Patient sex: M
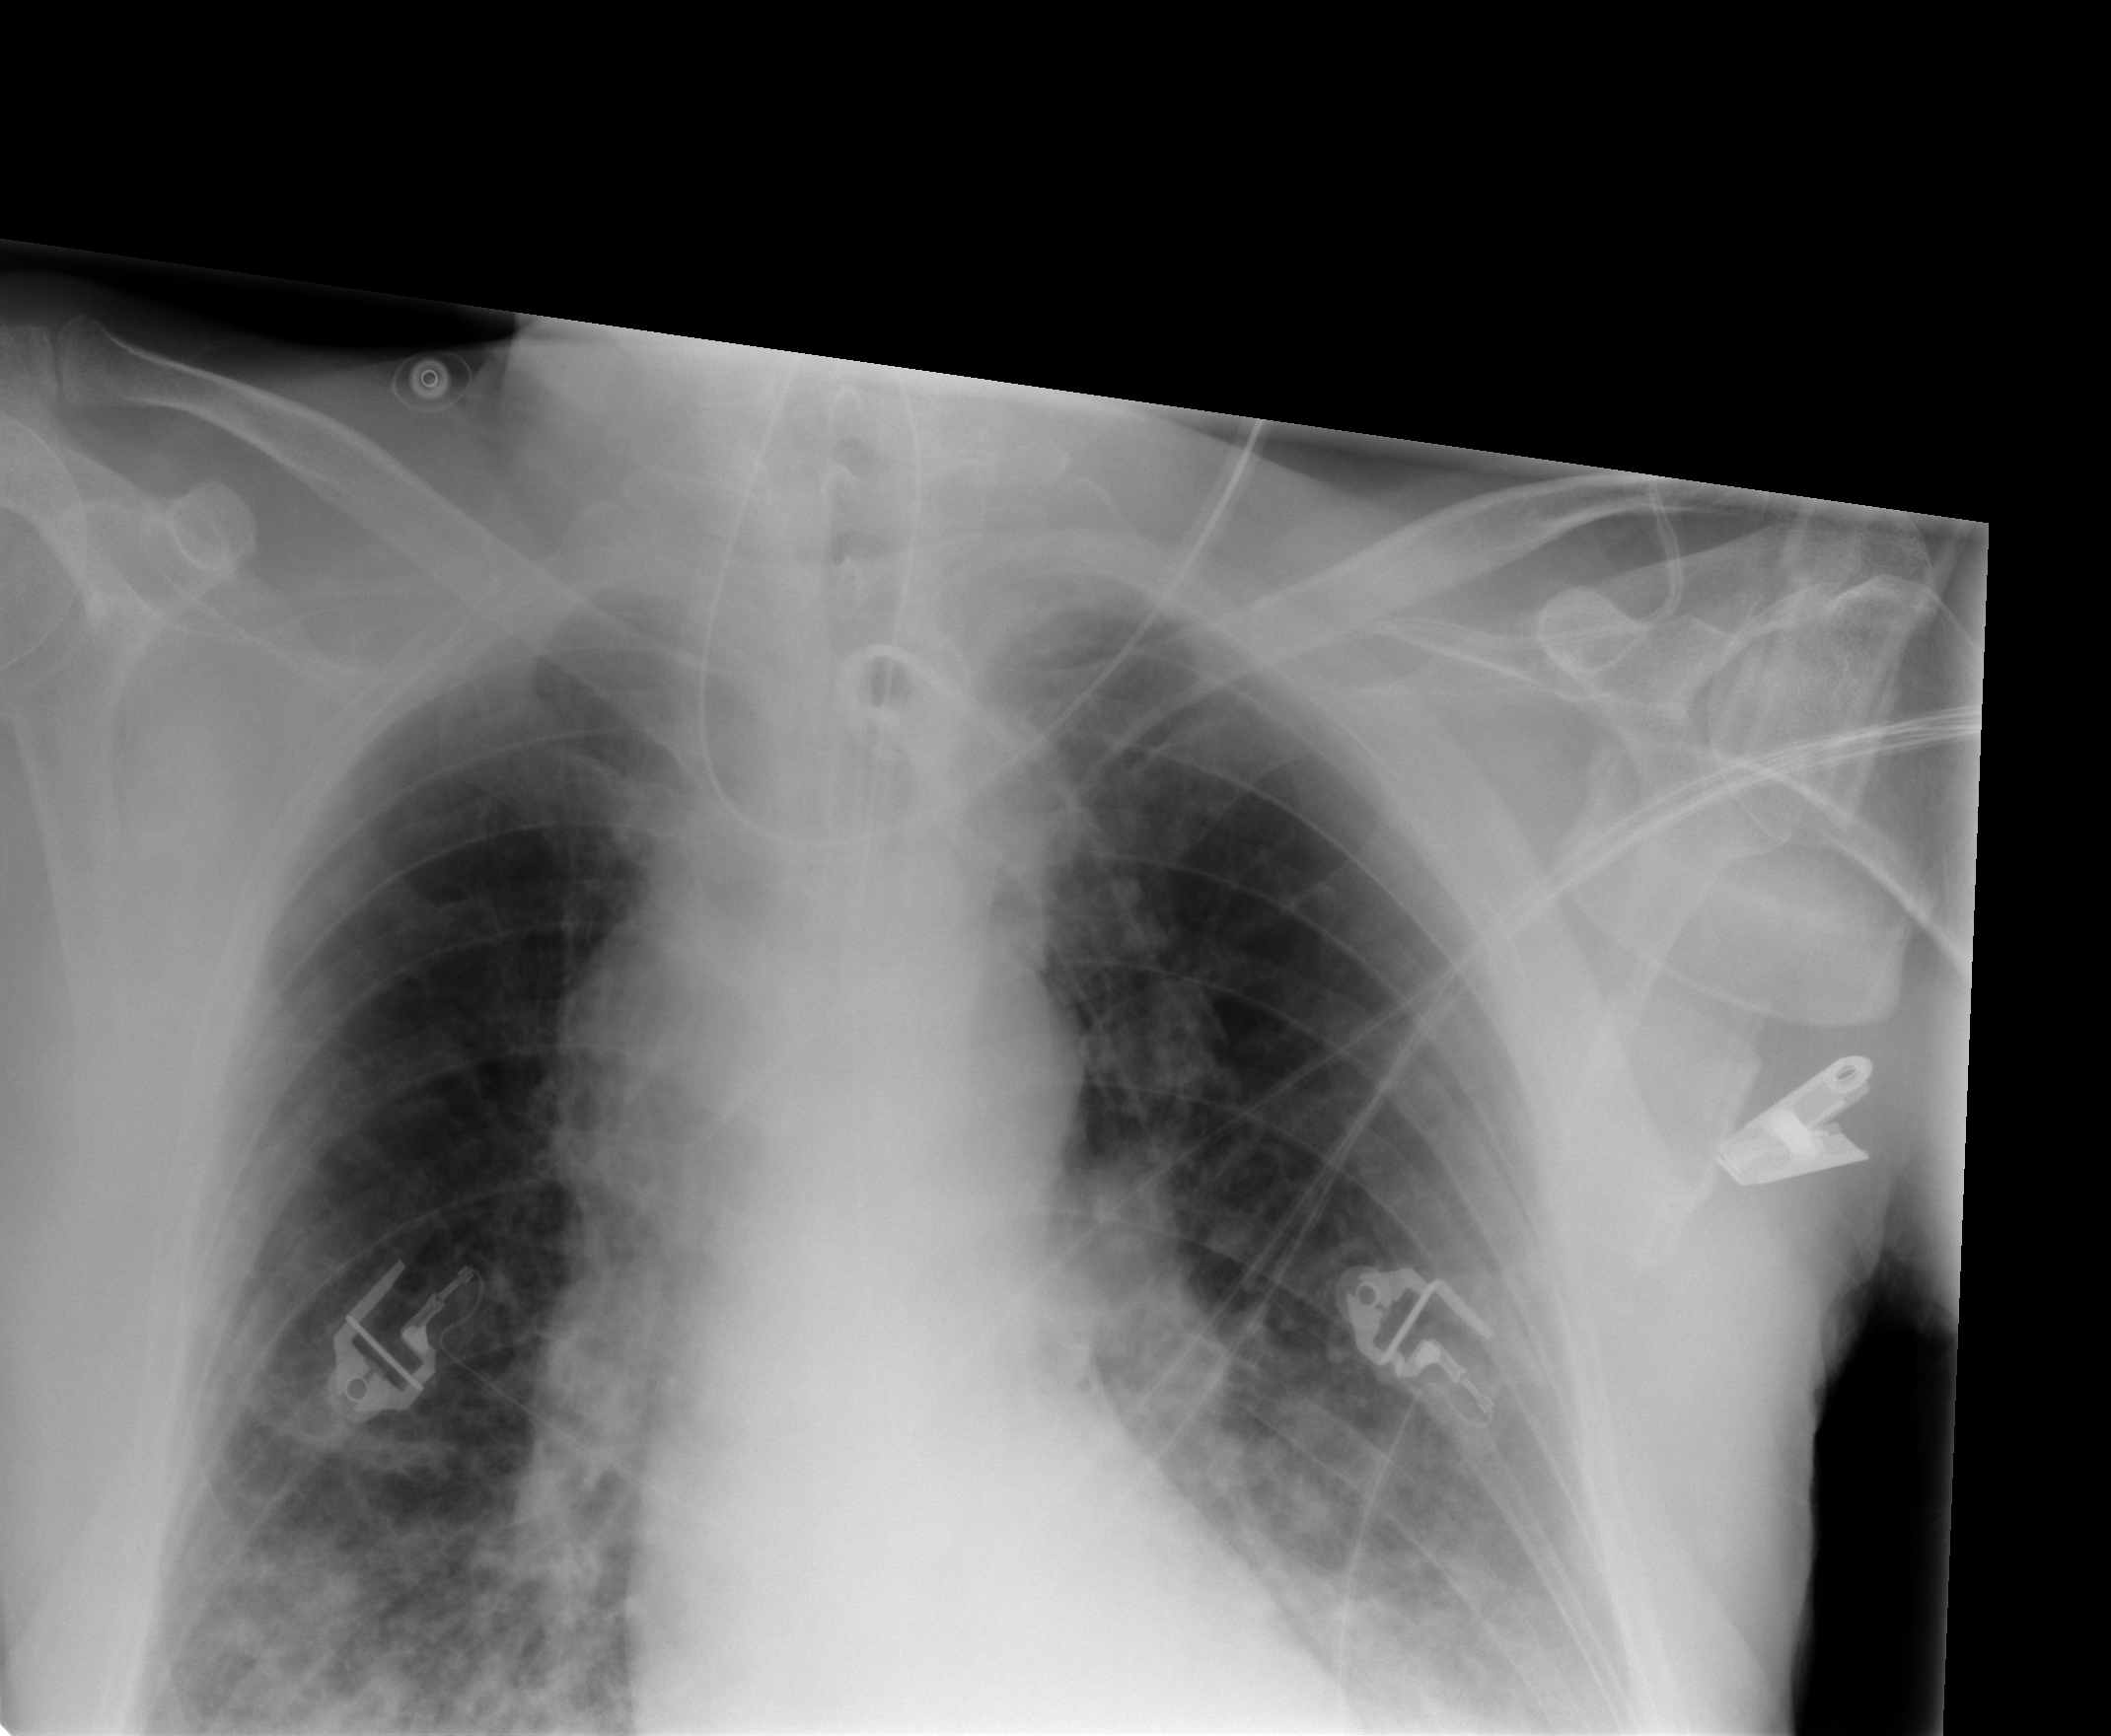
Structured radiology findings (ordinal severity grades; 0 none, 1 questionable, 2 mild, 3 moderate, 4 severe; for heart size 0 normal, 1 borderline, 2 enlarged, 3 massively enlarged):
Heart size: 0
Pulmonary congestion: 1
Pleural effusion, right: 1
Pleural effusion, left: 1
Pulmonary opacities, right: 1
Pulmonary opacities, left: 1
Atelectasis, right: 2
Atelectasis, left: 2